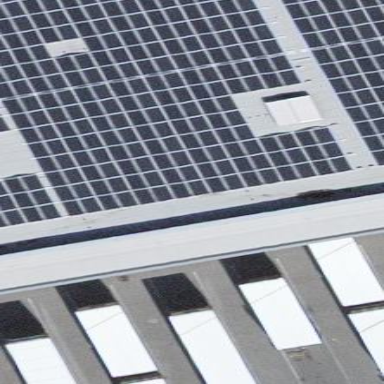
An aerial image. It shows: Solar power generator.